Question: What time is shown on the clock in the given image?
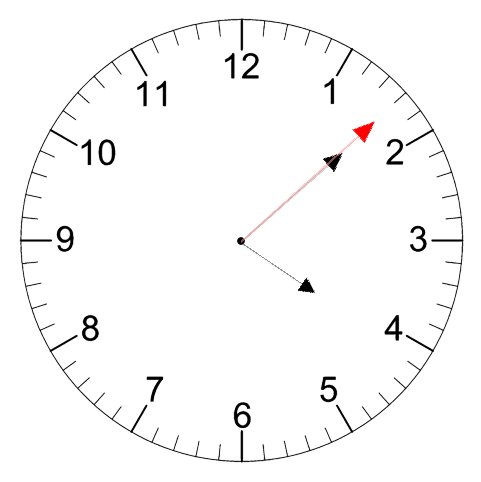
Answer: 04:08:08